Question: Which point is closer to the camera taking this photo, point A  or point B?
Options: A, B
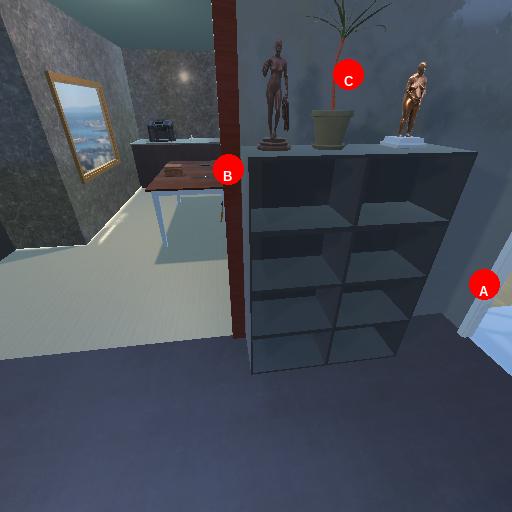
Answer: A